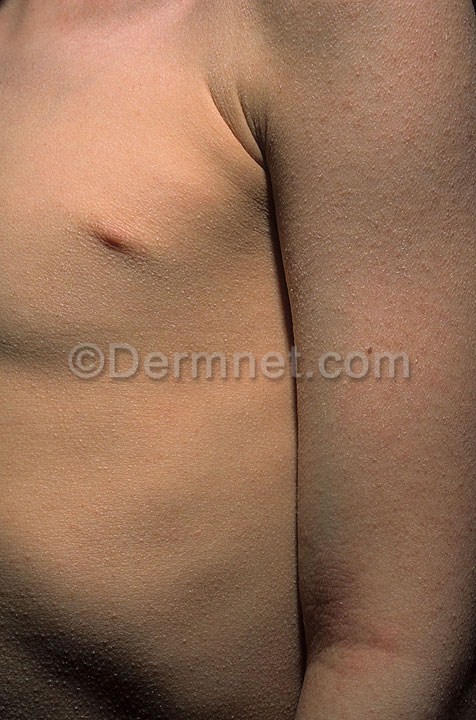
Disease: Exanthems and Drug Eruptions